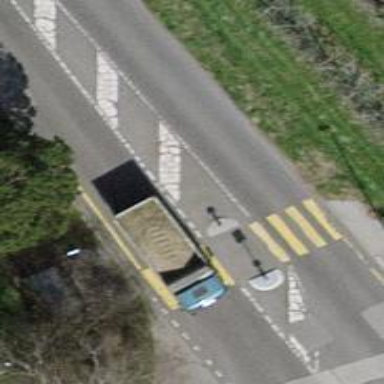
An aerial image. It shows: Uncontrolled zebra crossing with marked island on the road.